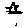
Label: bird